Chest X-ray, PA view. Patient: 69 years old, sex M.
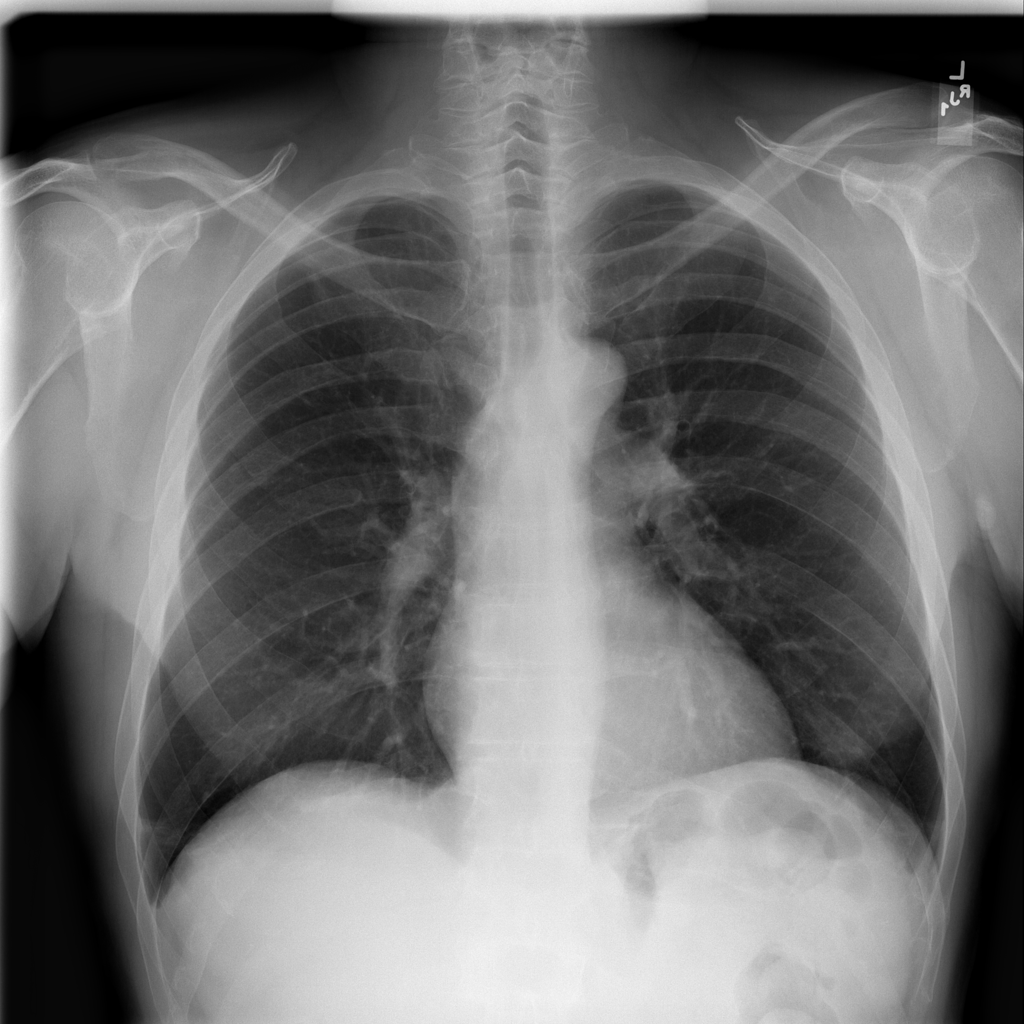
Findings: Atelectasis, Effusion, Pleural_Thickening